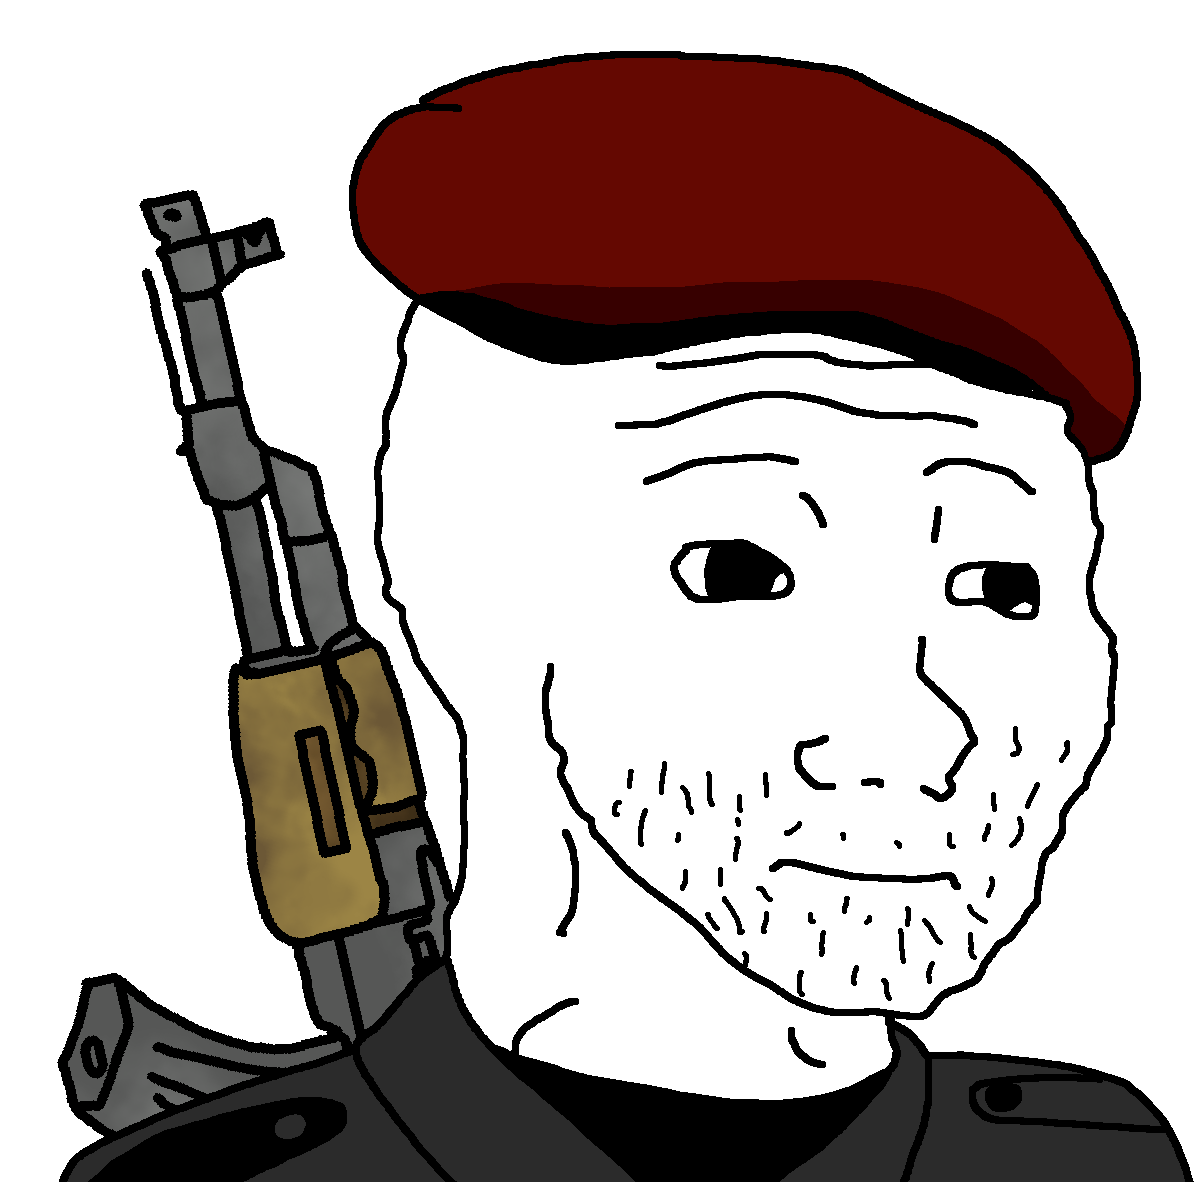
Label: 5_Doomer